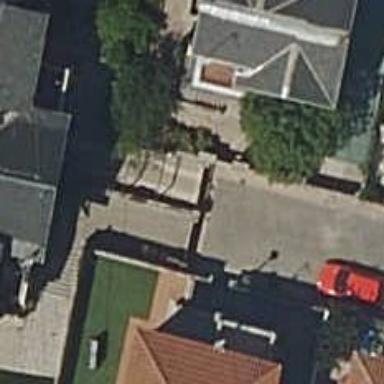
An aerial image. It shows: Alley with paving stones surface.